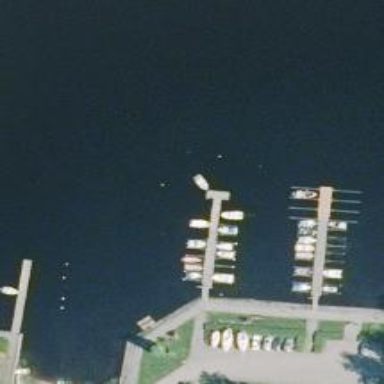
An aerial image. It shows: Pier with mooring facilities.